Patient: sex M, age 60
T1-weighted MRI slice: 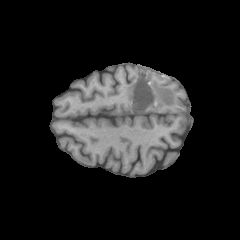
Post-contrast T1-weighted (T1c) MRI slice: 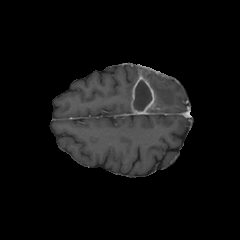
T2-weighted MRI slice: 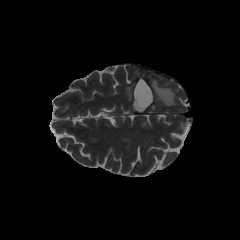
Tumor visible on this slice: yes
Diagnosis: Glioblastoma, IDH-wildtype
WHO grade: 4